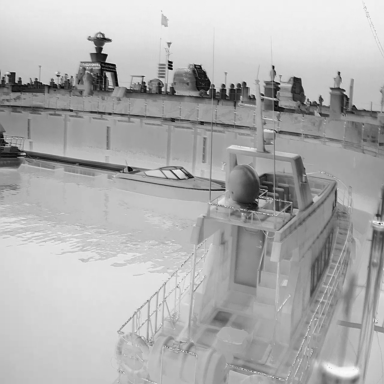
There are two canoes in the infrared image.